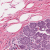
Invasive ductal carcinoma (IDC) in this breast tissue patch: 0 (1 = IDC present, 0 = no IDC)